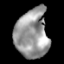
Tissue: lung
Cell type: Epithelial cells
Senescence score: 0.1912
Nuclear area (px): 1579
Mean DAPI intensity: 153.04